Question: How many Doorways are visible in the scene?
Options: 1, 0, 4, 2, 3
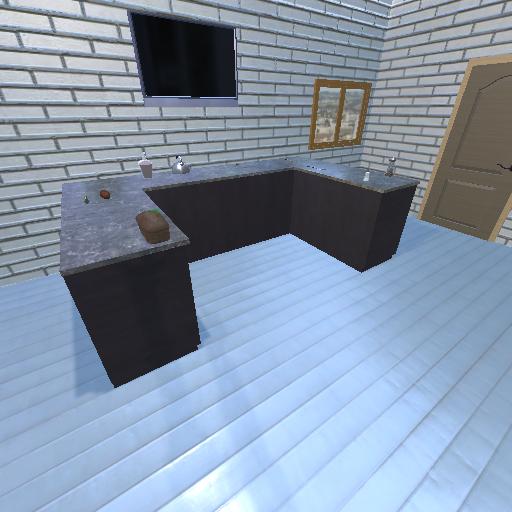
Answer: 1